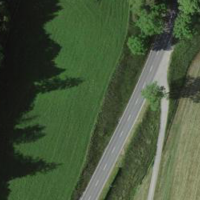
EUNIS habitat code: 52
Species observed at this site:
Vulpes vulpes
Fringilla coelebs
Erithacus rubecula